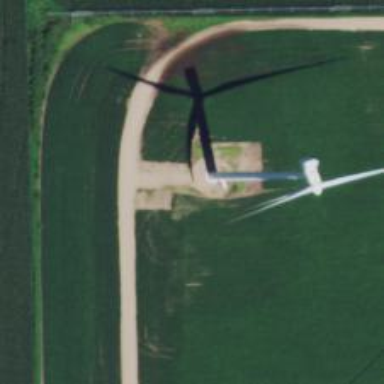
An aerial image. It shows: Wind generator with horizontal axis. The generator is wind turbine.